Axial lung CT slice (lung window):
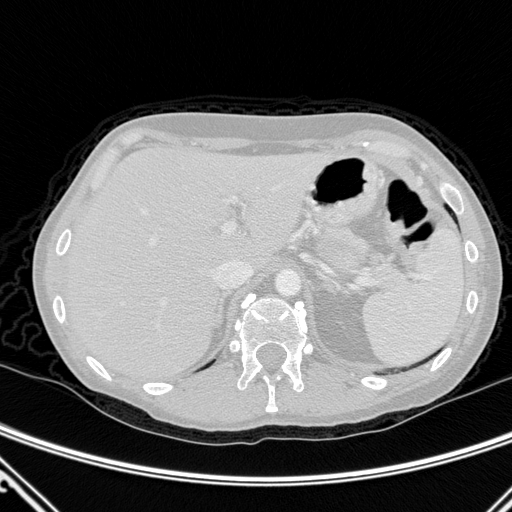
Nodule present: no